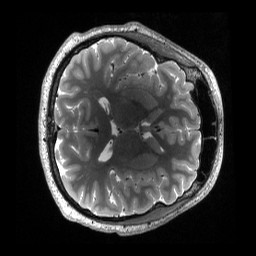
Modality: T2w
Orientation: axial
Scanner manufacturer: siemens
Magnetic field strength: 3 T
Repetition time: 3.2 s
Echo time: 0.563 s